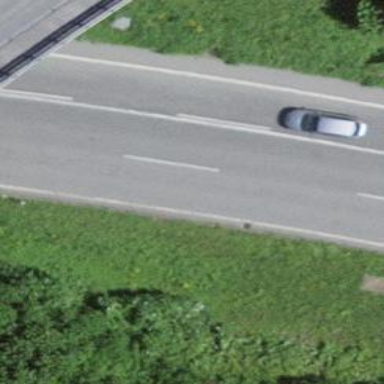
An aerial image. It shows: Trunk highway.